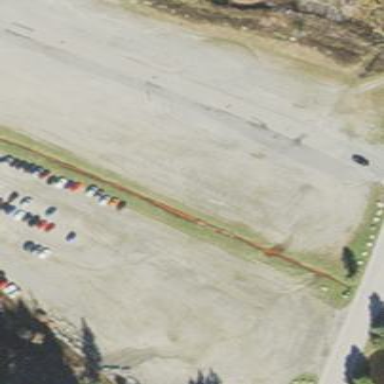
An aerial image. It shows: Unpaved parking area.